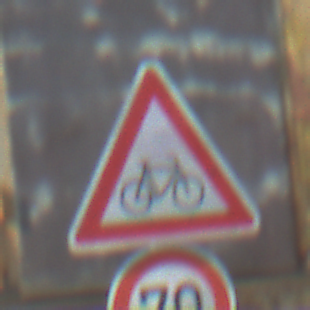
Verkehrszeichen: RadverkehrLinks
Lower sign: Geschwindigkeit70
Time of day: MorningAfternoon
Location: Outdoor (Suburban)
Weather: Clear
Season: NotSpecified
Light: Natural